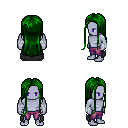
a pixel art fantasy rpg character, male body template, dark elf, purple skin, black cape, magenta pants, green extra-long hairstyle, white cloth bandages, four views (front, back, left, right), 2x2 character sprite sheet, small pixel art, hard edges, no anti-aliasing